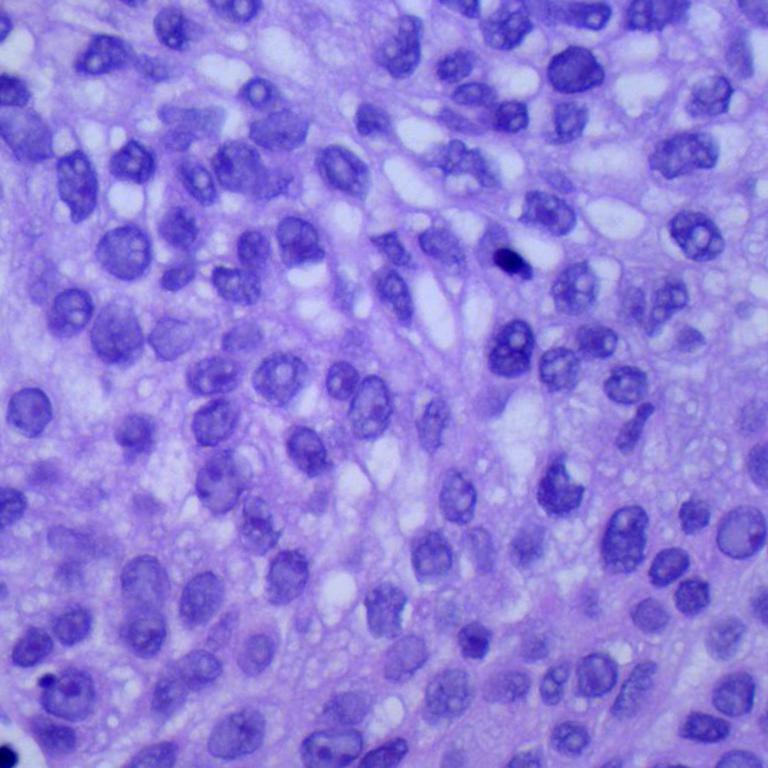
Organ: lung
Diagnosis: squamous carcinomas